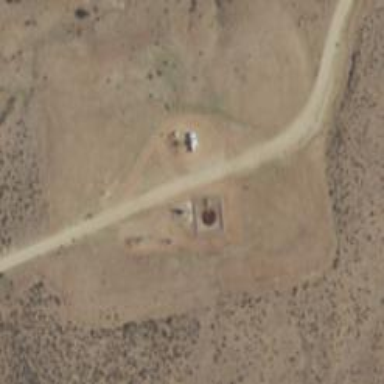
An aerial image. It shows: Storage tank with man-made structure.